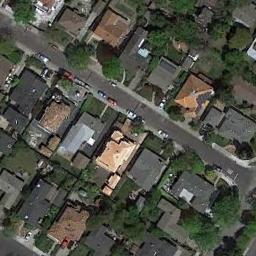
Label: medium_residential